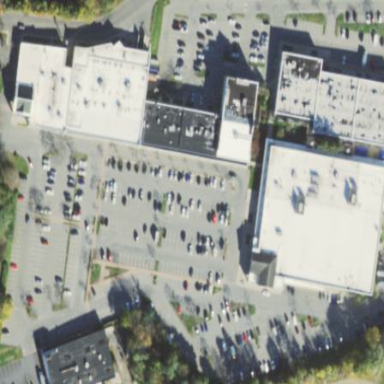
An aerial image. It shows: Retail area.